Field crop: maize
Growth stage: 2
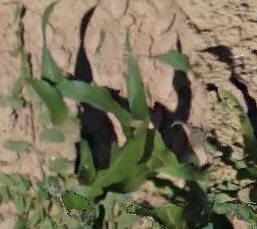
Species: maize